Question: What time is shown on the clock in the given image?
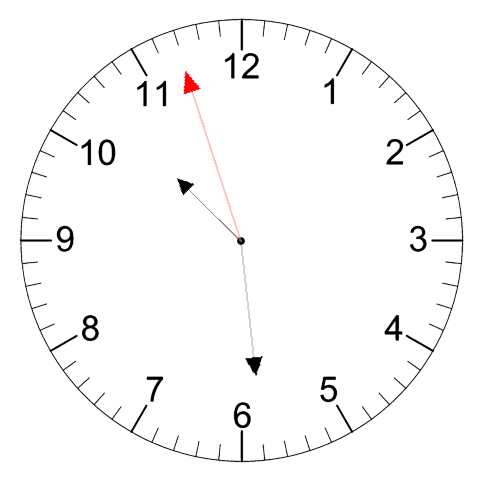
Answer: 10:28:57